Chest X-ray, AP view. Patient: 51 years old, sex M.
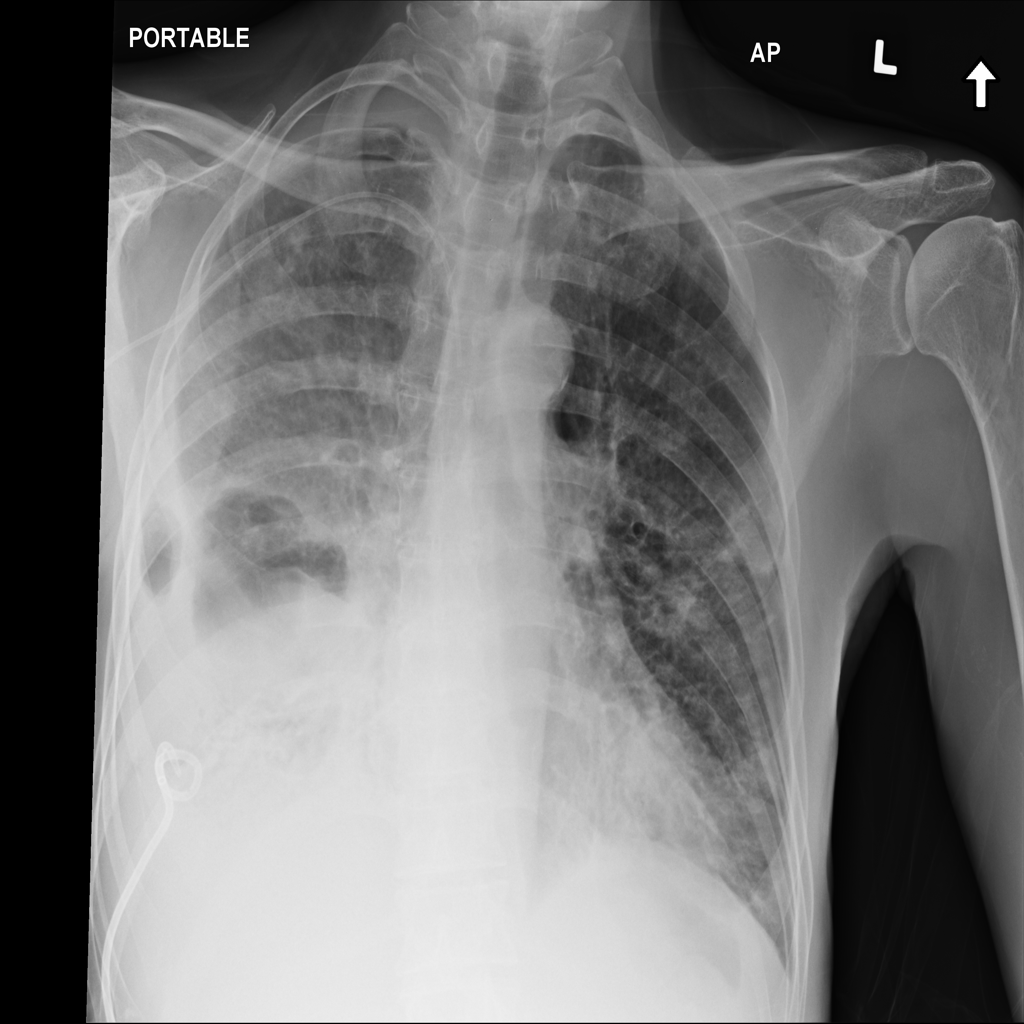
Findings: Atelectasis, Effusion, Infiltration